Interaction volume radius: 10 \u00c5
Interaction volume height: 25 \u00c5
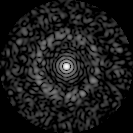
Disorder parameter: 0.8363